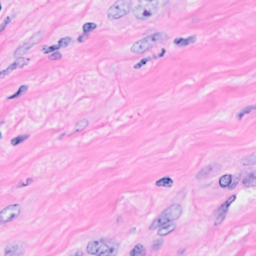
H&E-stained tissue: Breast